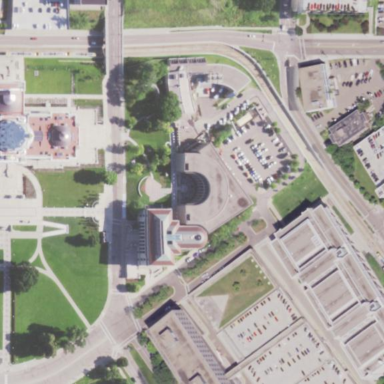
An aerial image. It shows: Public building that serves as courthouse.